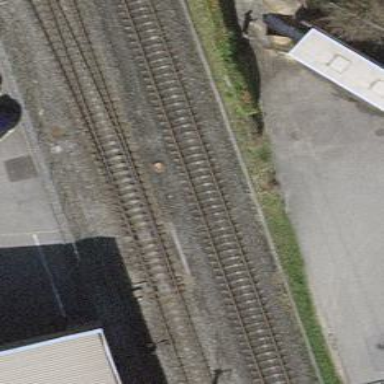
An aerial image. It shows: Railway switch.